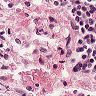
Metastatic tissue present: no